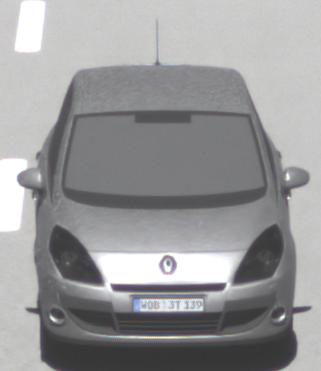
Make: Renault
Model: Scénic 1.6 16V 110
Detailed model: Scénic (III)
Model produced from: 2009/06
Model produced until: 2010/08
Doors: 5
Color: white
Road condition: dry road
Daytime: midday
Contrast: medium contrast